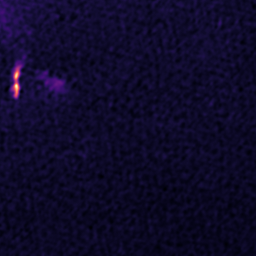
Label: Super-resolution ER image